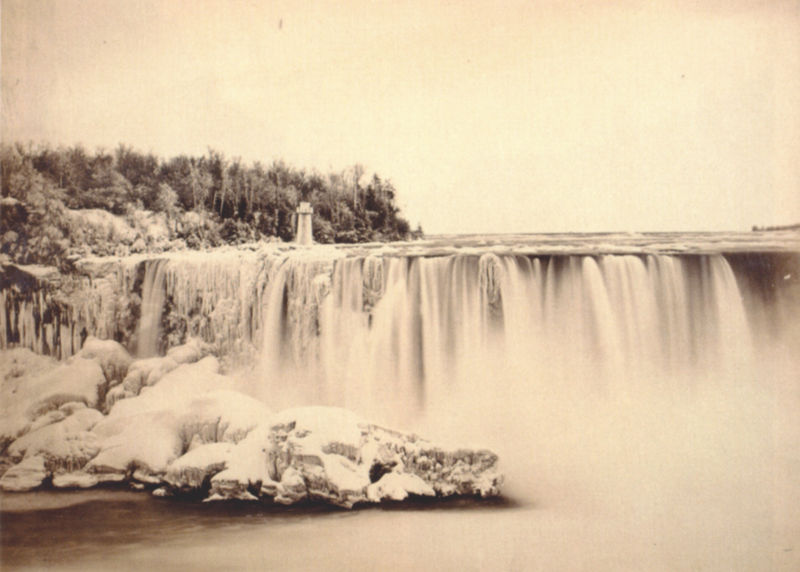
Titel: Niagara-Fälle beim Eisgang
Künstler: George Barker
Standort: München
Institution: Sammlung Dietmar Siegert
Schlagwörter: baum, felsen, himmel, laub, wasser, weiß, wolken, bäume, fluss, landschaft, ufer, braun, grau, hell, licht, schwarz, eis, schnee, stein, steine, ferne, horizont, natur, busch, büsche, gewässer, sträucher, rosa, wald, wasserfall, turm, gischt, wellen, afrika, fels, dunst, nebel, steil, winter, amerika, sepia, dampf, foto, fotografie, photographie, kante, leuchtturm, schwarz weiß, scharz, koloriert, photo, fall, urwald, breit, salz, aufnahme, victoria, historisch, kalk, kaskade, wunder, zecihnung, báume, wasserfälle, eiszapfen, expedition, fälle, niagara, niagarafälle, 19, niagara schw